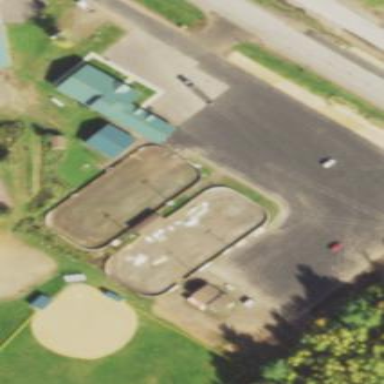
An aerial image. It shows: Ice rink in leisure land.